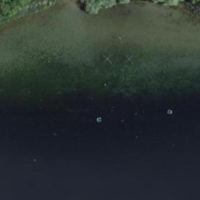
EUNIS habitat code: 14
Species observed at this site:
Tachybaptus ruficollis
Corvus corone
Podiceps cristatus
Oenanthe oenanthe
Fulica atra
Anthus spinoletta
Hemerocallis fulva
Buteo buteo
Sylvia atricapilla
Chroicocephalus ridibundus
Phylloscopus collybita
Larus michahellis
Gallinula chloropus
Cygnus olor
Erithacus rubecula
Phoenicurus phoenicurus
Columba livia
Falco tinnunculus
Cyanistes caeruleus
Anas platyrhynchos
Sturnus vulgaris
Troglodytes troglodytes
Fringilla coelebs
Passer domesticus
Carduelis carduelis
Passer montanus
Columba palumbus
Turdus merula
Phalacrocorax carbo
Mareca strepera
Parus major
Hirundo rustica
Mergus merganser
Milvus milvus
Sterna hirundo
Milvus migrans
Anser anser
Ciconia ciconia
Motacilla alba